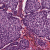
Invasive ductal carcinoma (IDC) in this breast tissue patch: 1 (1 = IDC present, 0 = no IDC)